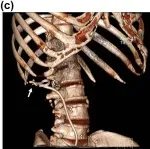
Computed tomography image of the intrarenal foreign body (arrow) and its relationship with right double J ureter stent (arrowheads). Reconstruction.
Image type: radiology (ct)